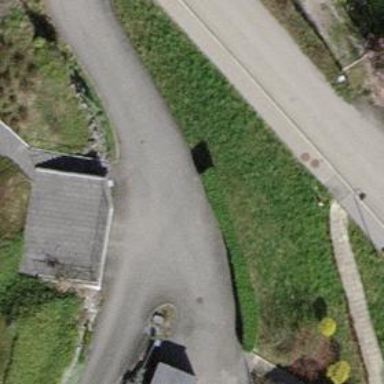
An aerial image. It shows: Concrete driveway serving as service road.